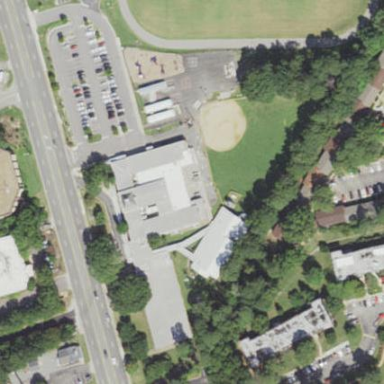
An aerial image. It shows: School.